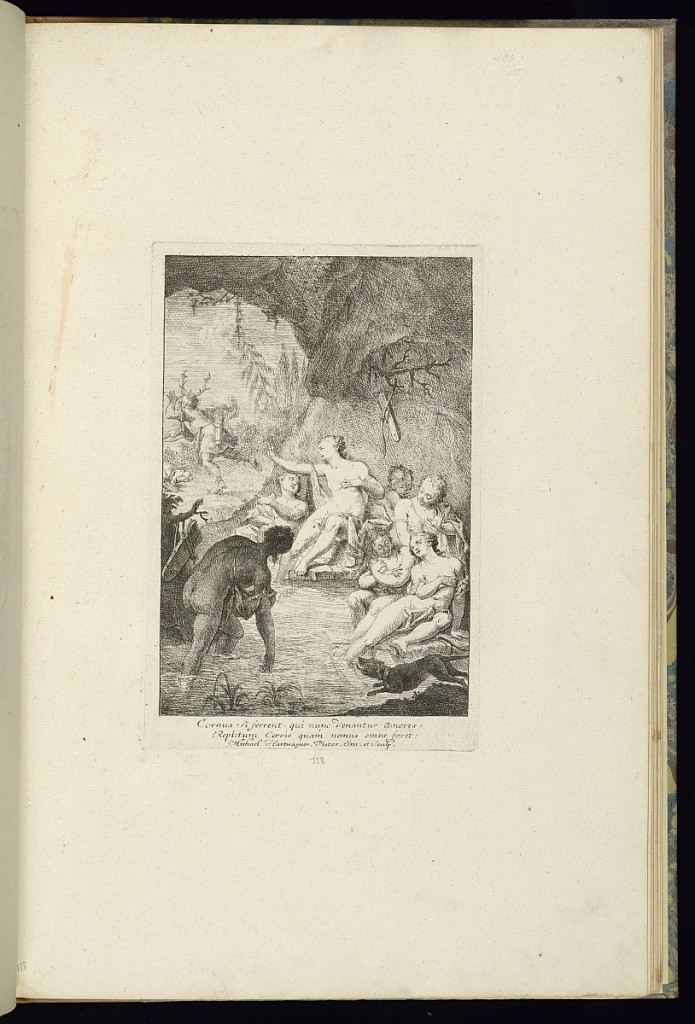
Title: Diana and Actaeon
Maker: Michael Hartwagner, German, d. 1775
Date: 18th century
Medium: Etching and engraving on off-white laid paper
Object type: Print
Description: Scene of the goddess Diana in a grotto surrounded by nymphs in various states of undress. Outside of the grotto, the hunter Actaeon, who has spied Diana bathing, is turned into a deer, indicated by the antlers sprouting from his head. At his feet, his dogs attack. The plate is signed.